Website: home-depot
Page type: delivery-shipping
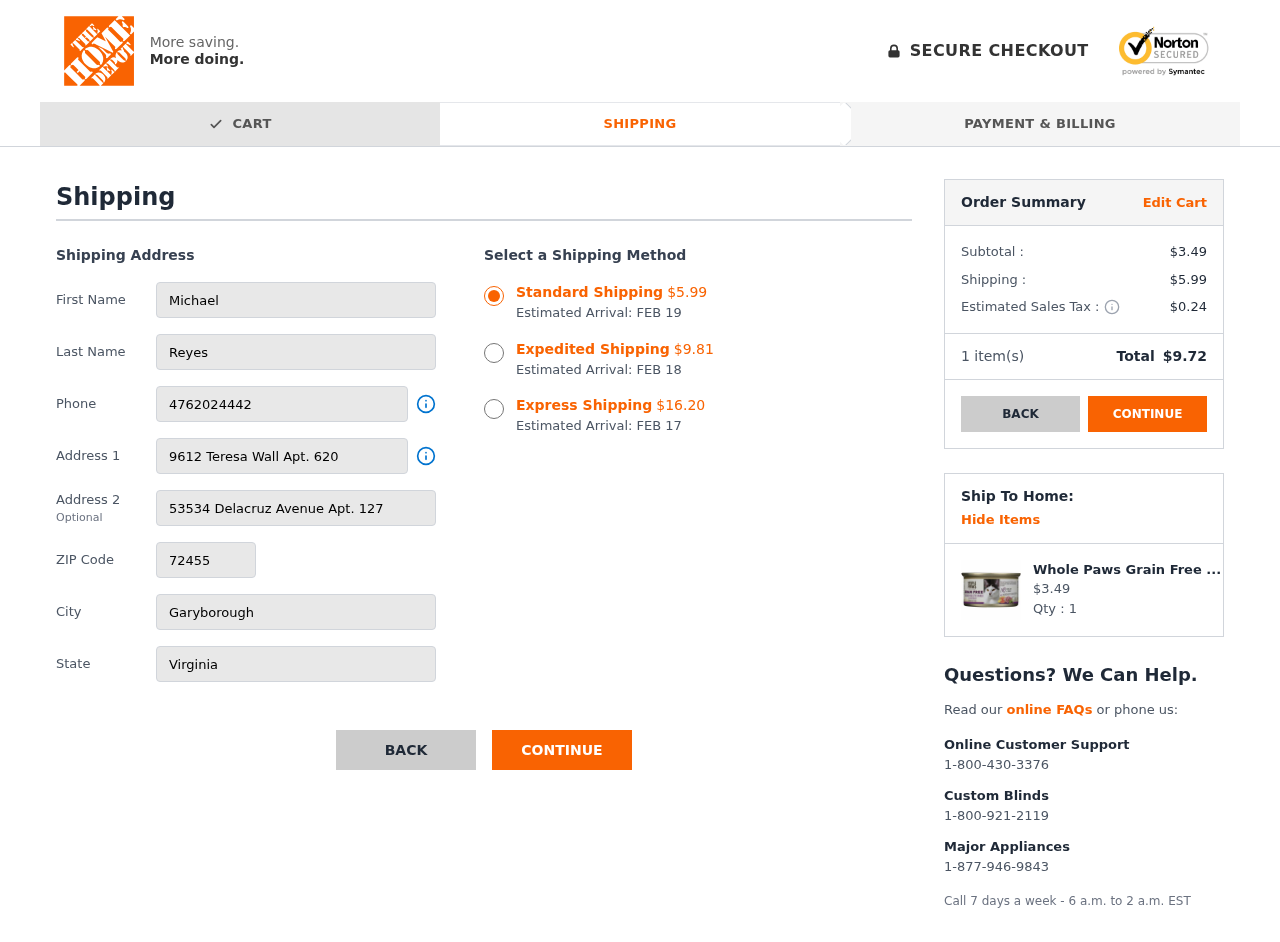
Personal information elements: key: PII_CITY
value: Garyborough
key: PII_FIRSTNAME
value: Michael
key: PII_LASTNAME
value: Reyes
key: PII_PHONE
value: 4762024442
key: PII_POSTCODE
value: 72455
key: PII_STATE
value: Virginia
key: PII_STREET
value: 9612 Teresa Wall Apt. 620
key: PII_STREET2
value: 53534 Delacruz Avenue Apt. 127
Product elements: key: PRODUCT1_NAME
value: Whole Paws Grain Free Chicken & Giblets Dinner with Vegetables, 3 oz, 3 oz
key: PRODUCT1_PRICE
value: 3.49
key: PRODUCT1_QUANTITY
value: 1
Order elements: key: ORDER_SHIPPING_COST_STANDARD
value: $5.99
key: ORDER_DELIVERY_DATE
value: FEB 19
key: ORDER_SHIPPING_COST_EXPEDITED
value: $9.81
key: ORDER_DELIVERY_DATE_EXPEDITED
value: FEB 18
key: ORDER_SHIPPING_COST_EXPRESS
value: $16.20
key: ORDER_DELIVERY_DATE_EXPRESS
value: FEB 17
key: ORDER_SUBTOTAL
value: $3.49
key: ORDER_SHIPPING_COST
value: $5.99
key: ORDER_TAX
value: $0.24
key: ORDER_NUM_ITEMS
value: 1
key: ORDER_TOTAL
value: $9.72